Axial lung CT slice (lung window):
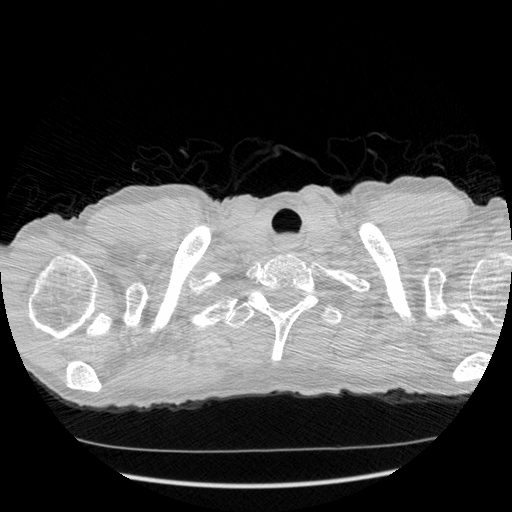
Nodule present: no